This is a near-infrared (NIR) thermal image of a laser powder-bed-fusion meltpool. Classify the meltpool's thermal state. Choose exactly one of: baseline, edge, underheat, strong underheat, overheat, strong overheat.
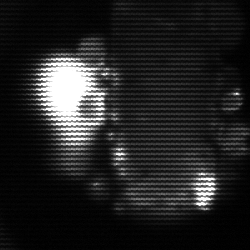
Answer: strong underheat